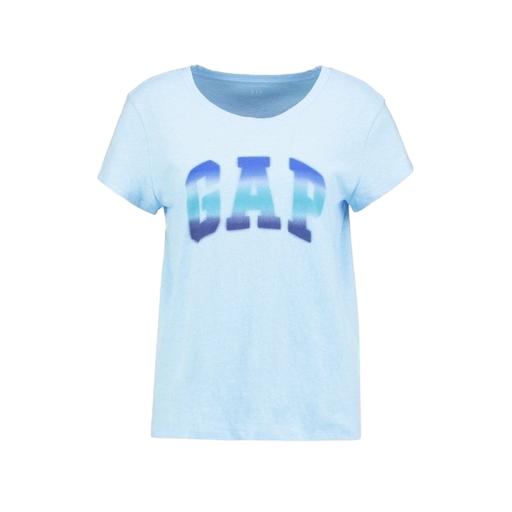
blue logo graphic tee, studio cool tee blue, blue graphic tee, white background